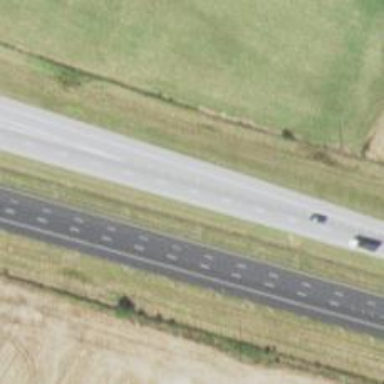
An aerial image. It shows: Motorway junction.